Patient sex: M
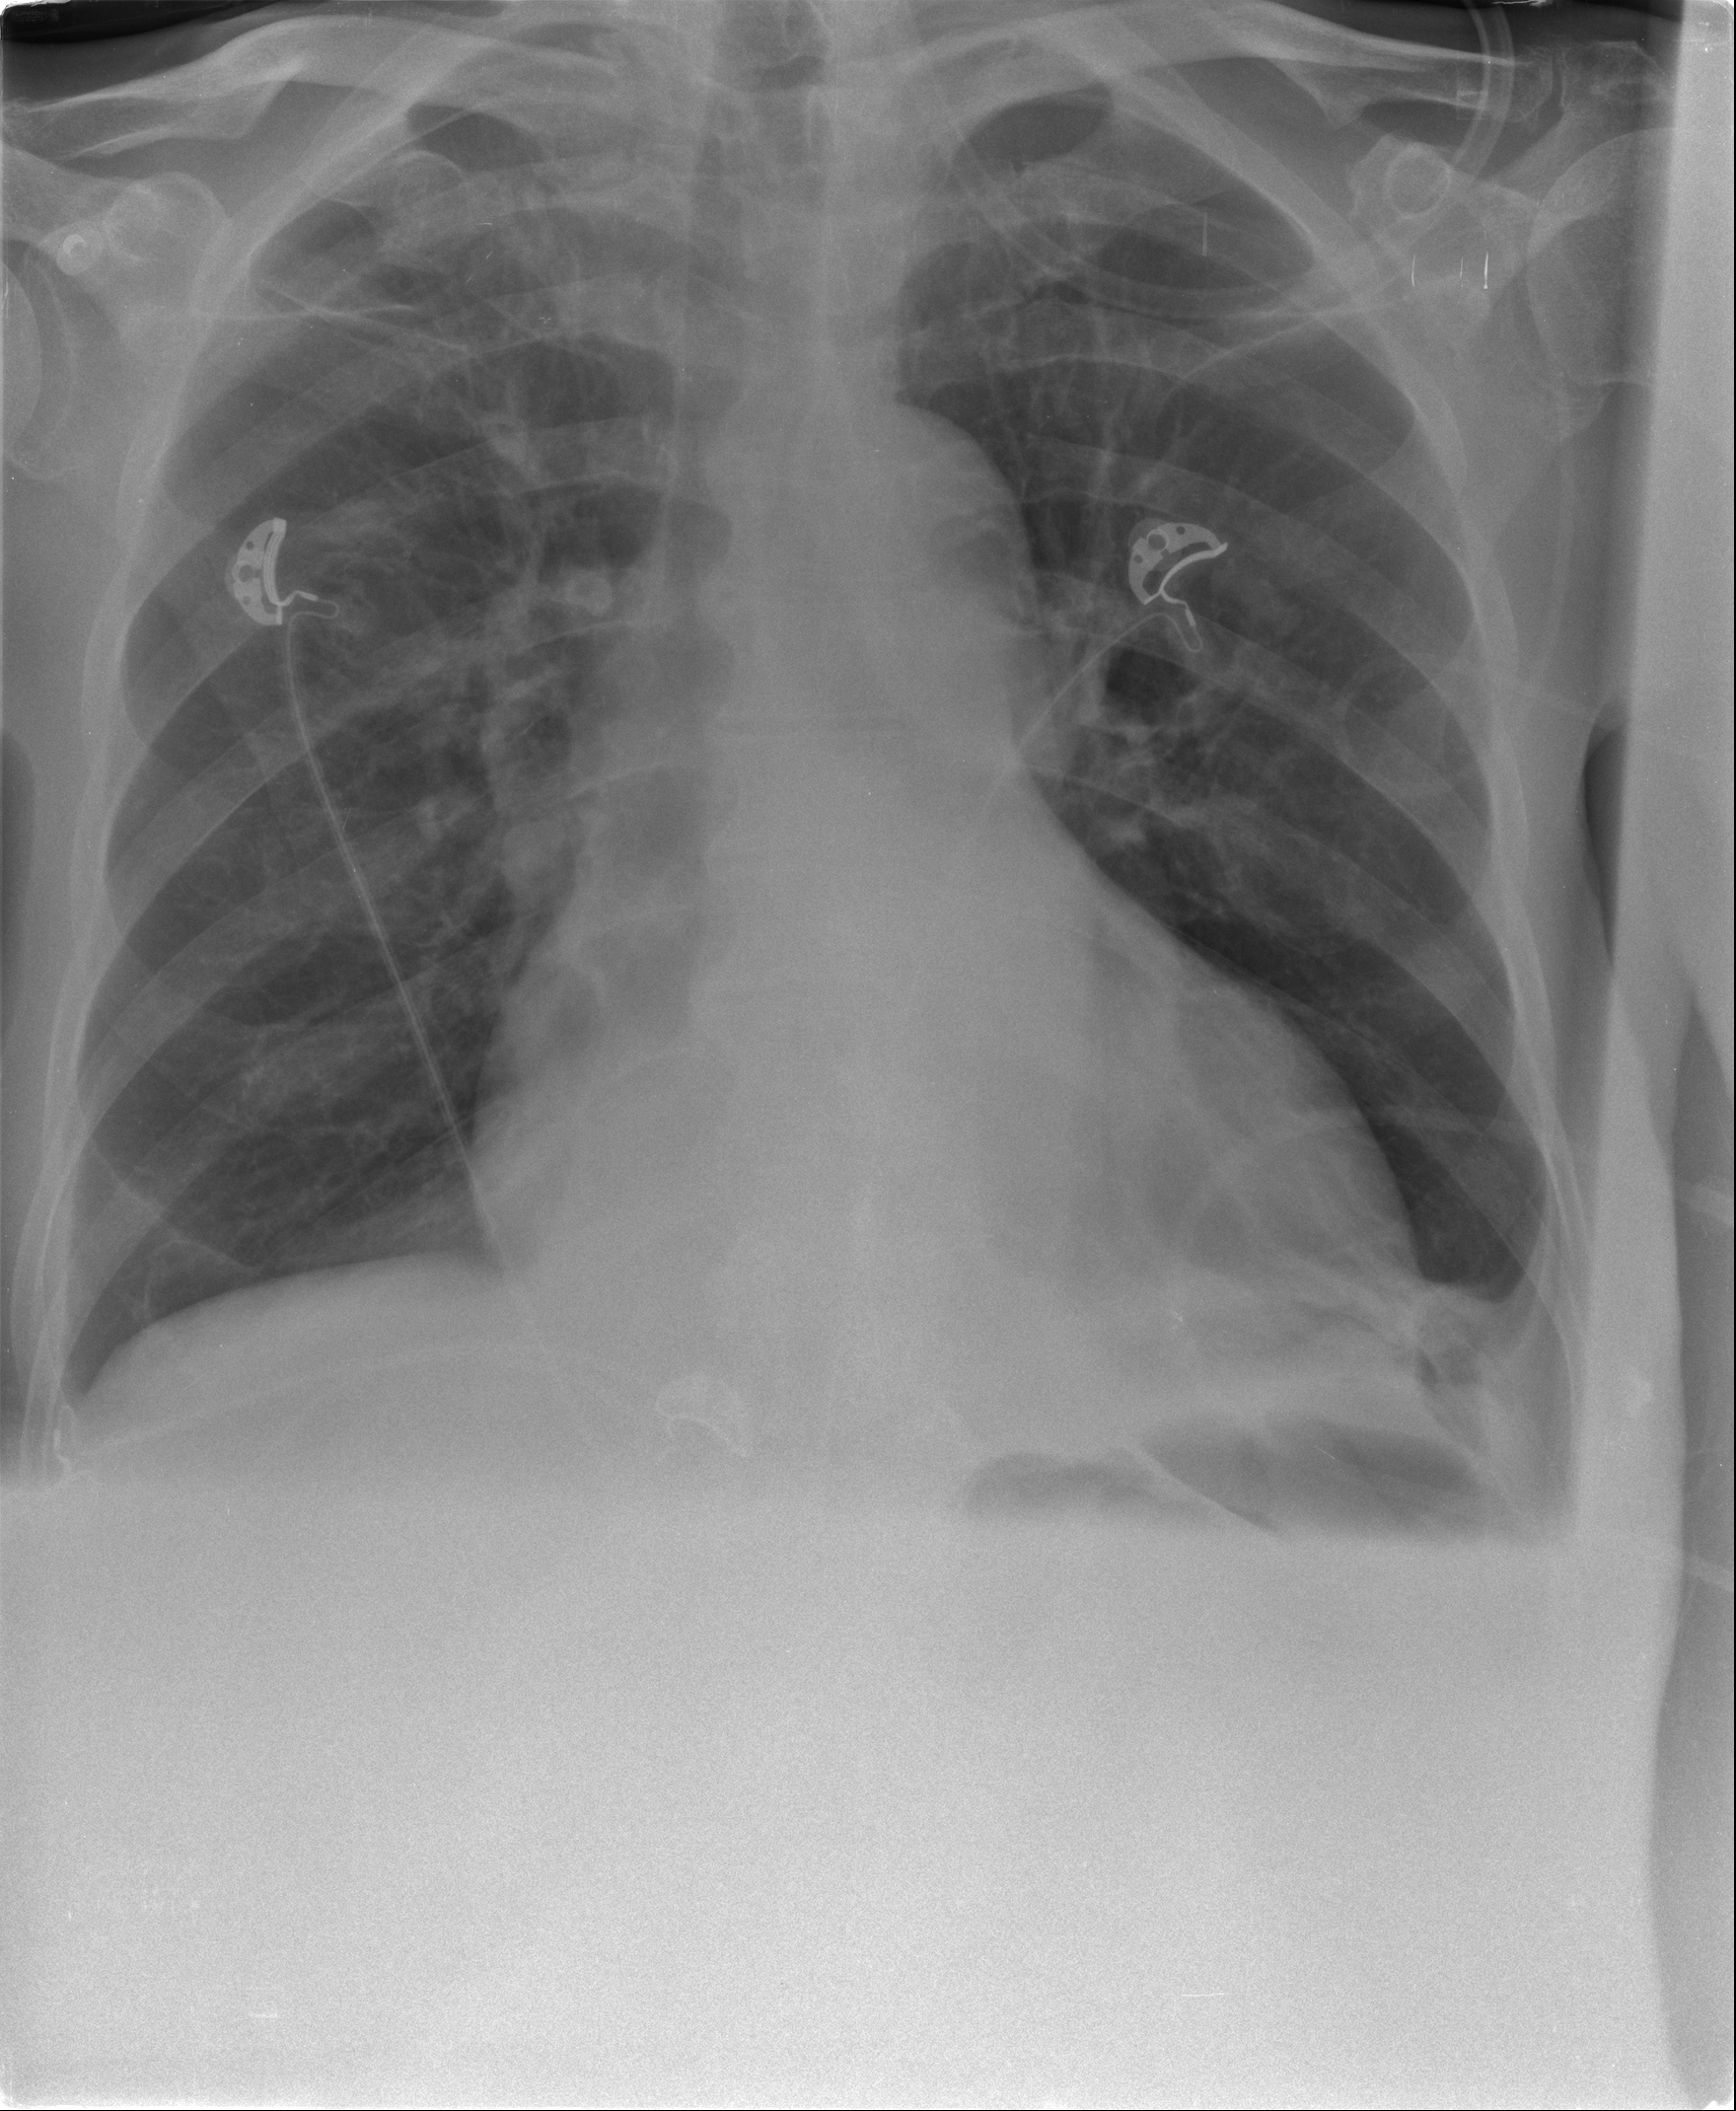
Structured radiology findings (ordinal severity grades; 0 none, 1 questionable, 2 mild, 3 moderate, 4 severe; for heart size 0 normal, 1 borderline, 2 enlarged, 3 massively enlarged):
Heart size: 2
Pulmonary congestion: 0
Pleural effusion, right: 1
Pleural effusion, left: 2
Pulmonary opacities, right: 0
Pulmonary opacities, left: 0
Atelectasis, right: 0
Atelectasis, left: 0